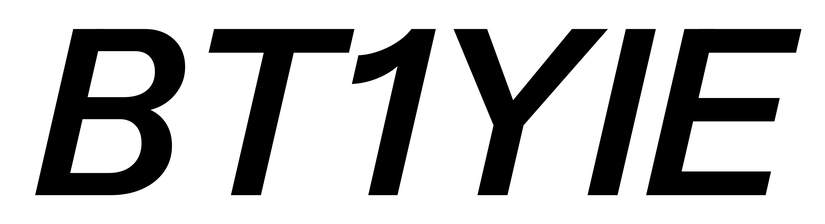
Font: InstrumentSans-Italic_SemiBold_Italic